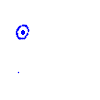
Particle: kaon